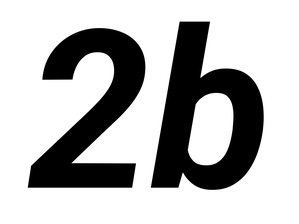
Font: Roboto-Italic_Bold_Italic